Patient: sex M, age 52
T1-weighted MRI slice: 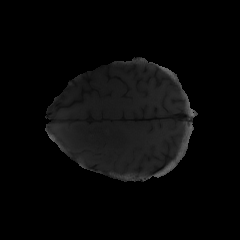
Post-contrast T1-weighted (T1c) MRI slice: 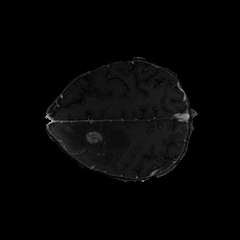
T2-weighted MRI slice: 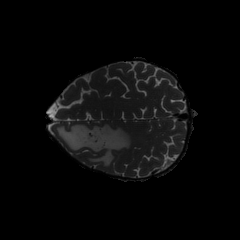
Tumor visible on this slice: yes
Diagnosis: Glioblastoma, IDH-wildtype
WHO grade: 4